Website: home-depot
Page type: account-selection
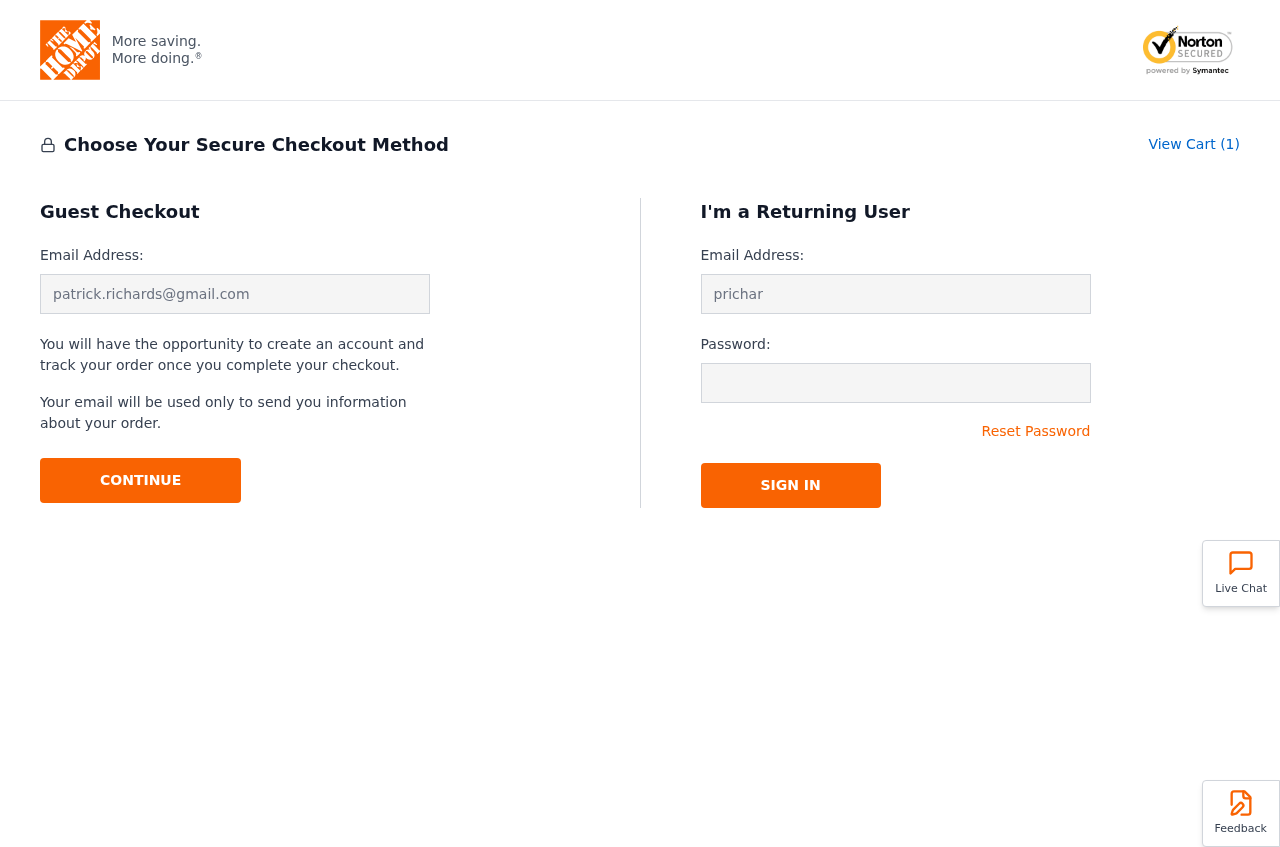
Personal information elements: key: PII_EMAIL
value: patrick.richards@gmail.com
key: PII_LOGIN_USERNAME
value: prichards155
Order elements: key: ORDER_NUM_ITEMS
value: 1